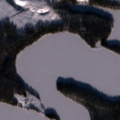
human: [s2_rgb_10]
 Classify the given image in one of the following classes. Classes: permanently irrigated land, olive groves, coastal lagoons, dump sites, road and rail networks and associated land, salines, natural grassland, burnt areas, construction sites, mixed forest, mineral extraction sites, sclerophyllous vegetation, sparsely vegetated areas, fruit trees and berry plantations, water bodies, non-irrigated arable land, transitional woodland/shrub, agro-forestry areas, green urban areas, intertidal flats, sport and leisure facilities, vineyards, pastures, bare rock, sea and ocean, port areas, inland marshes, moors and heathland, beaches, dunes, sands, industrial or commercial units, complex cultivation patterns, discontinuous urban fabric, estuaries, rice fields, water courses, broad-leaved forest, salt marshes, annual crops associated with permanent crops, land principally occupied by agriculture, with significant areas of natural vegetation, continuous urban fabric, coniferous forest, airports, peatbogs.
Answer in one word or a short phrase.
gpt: coniferous forest, water bodies